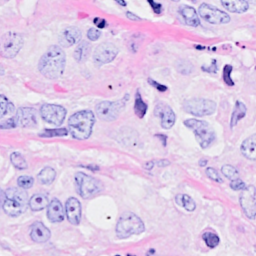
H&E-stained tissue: Breast